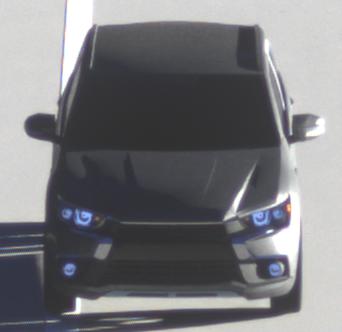
Make: Mitsubishi
Model: Outlander 2.0 Plug-In Hybrid
Detailed model: Outlander (III) Plug-In Hybrid
Model produced from: 2015/10
Model produced until: 2018/08
Doors: 5
Color: gray
Road condition: dry road
Daytime: sunrise or sunset
Contrast: high contrast